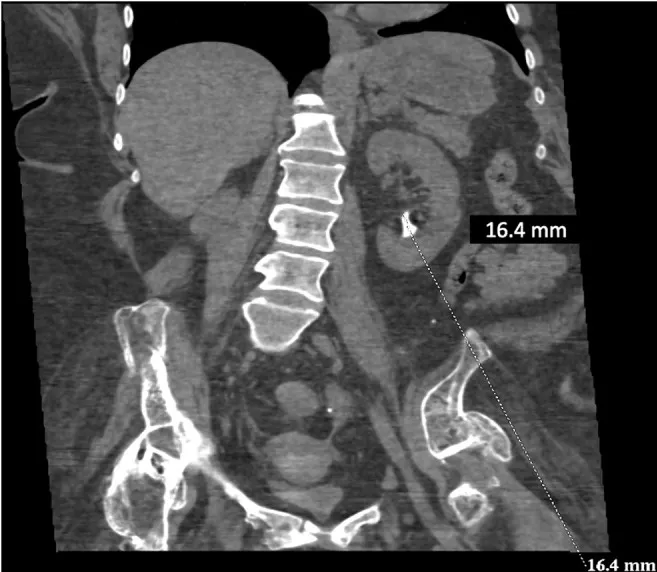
CT scan showing the left renal stone.
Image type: radiology (ct)